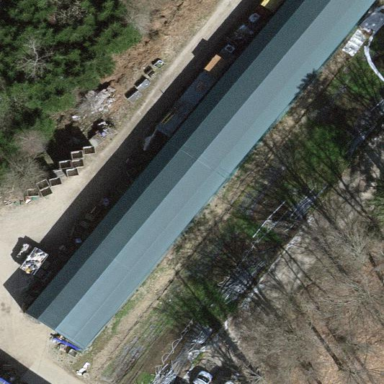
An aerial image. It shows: Greenhouse.